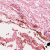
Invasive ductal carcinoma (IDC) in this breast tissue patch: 0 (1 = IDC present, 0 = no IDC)